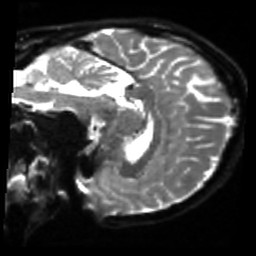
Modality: sbref
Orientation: sagittal
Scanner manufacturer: siemens
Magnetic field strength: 3 T
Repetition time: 4 s
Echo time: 0.0594 s